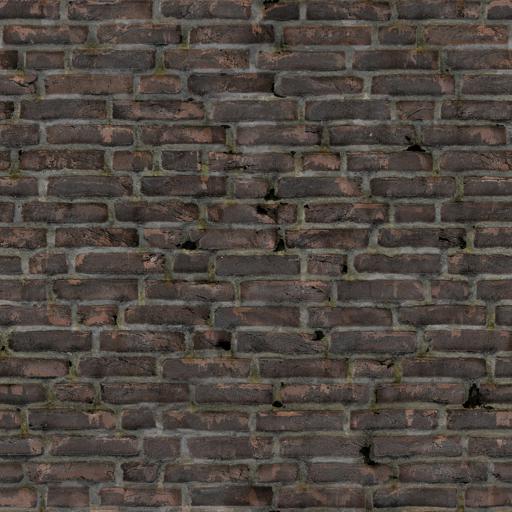
Tags: bricks